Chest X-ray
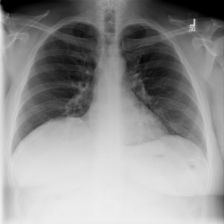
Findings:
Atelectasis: negative
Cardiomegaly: negative
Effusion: negative
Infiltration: negative
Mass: negative
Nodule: negative
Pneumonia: negative
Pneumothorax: negative
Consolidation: negative
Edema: negative
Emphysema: negative
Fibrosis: negative
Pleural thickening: negative
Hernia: negative